Question: For the header of a website, I want to center an element and have to rows of links float against it from both sides. The rows are not the same length, so I can't just center the whole menu.
It's easier to see than to explain, so here's an image and a fiddle of the effect I want to achieve.

<URL>
The fiddle however uses the new 'flexbox', which I would like to (if possible) avoid.
Is there a way to do this without them?
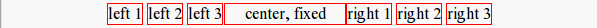
Answer: You can do it <URL>:
'''
.parent {
display: table;
table-layout:fixed;
padding: 0;
font-size:0px;
width:100%;
}
ul {
padding: 0;
margin: 0;
}
.left, .right, .fix {
display:table-cell;
}
.left {
text-align: right;
}
li {
list-style: none;
display: inline-block;
border: 1px solid red;
font-size:16px;
}
.fix {
text-align: center;
border: 1px solid red;
width: 120px;
font-size:16px;
}
'''
What this does is:
- 'display:table''.parent''100%'- 'display:table-cell''.left, .right, .fix''33%'- 'font-size:0px''.parent''display:inline-block'- 'font-size'